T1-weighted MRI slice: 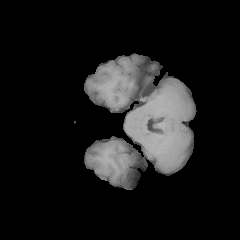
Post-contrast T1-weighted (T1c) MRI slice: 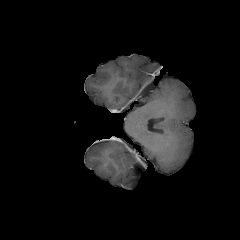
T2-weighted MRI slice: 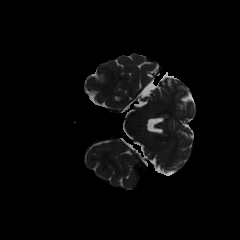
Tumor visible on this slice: no